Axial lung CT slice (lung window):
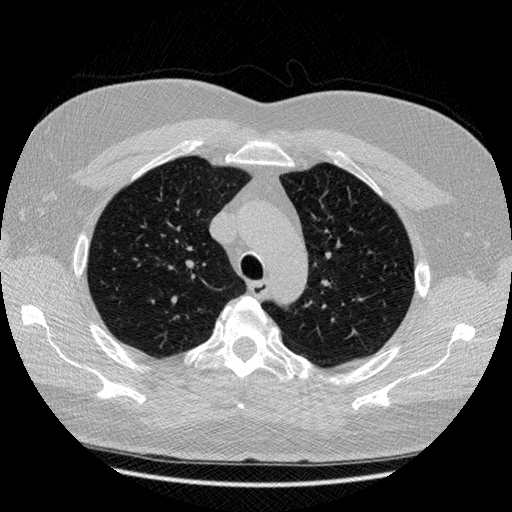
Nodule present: no